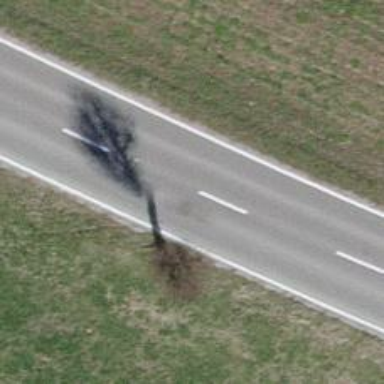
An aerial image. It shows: Avenue of broadleaved trees.